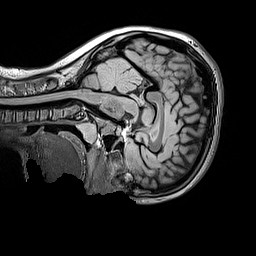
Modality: FLAIR
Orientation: sagittal
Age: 10
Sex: female
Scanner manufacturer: siemens
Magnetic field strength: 3 T
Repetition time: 5 s
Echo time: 0.388 s